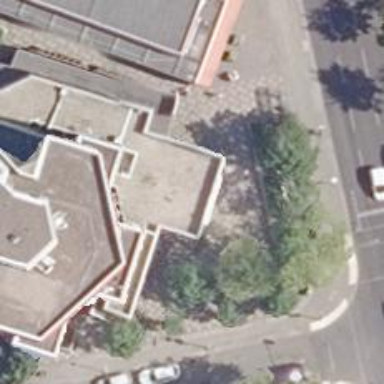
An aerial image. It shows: Pharmacy.